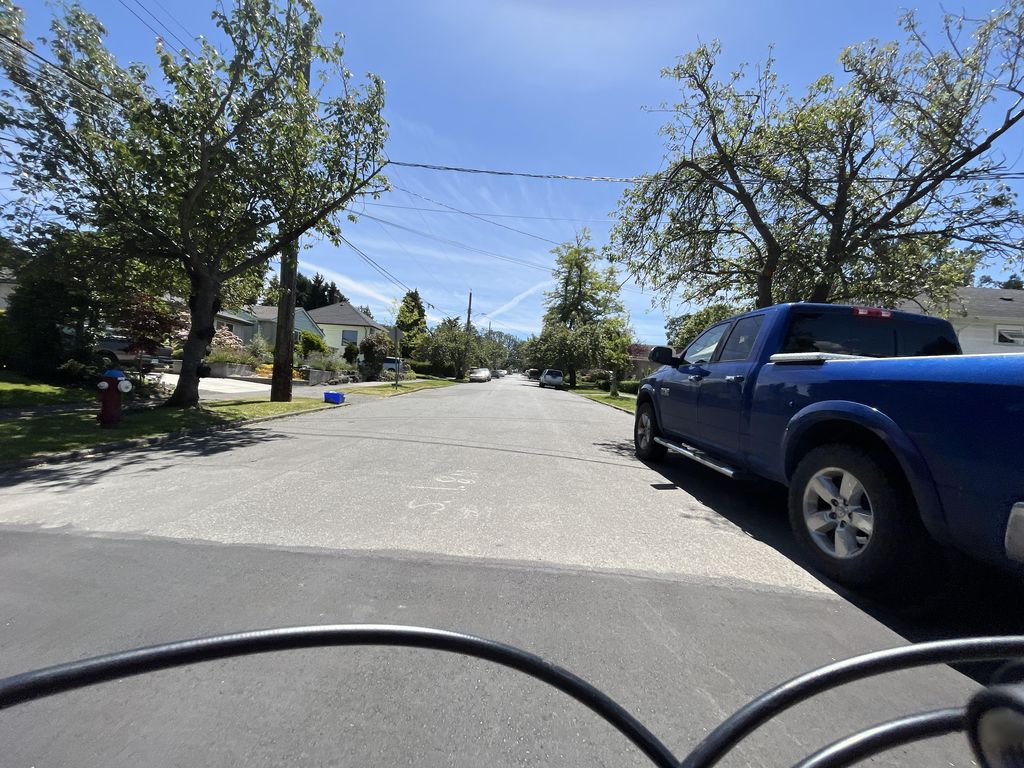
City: victoria